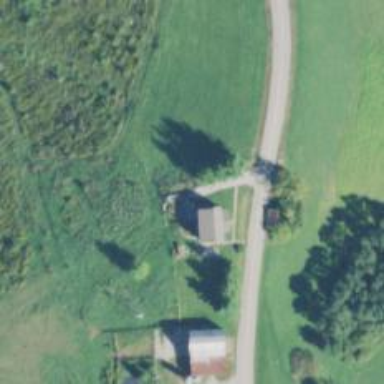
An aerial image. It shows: Driveway.